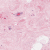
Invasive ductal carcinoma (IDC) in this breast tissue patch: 0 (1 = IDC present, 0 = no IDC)